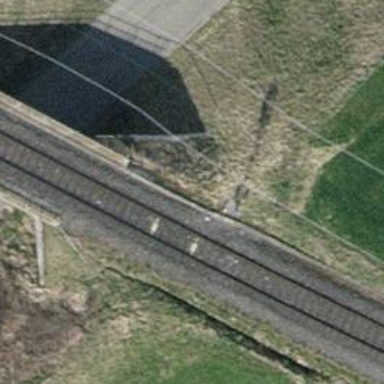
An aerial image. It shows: Single railway track with electrified contact line.